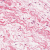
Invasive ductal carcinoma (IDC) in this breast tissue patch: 0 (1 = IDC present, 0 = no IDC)